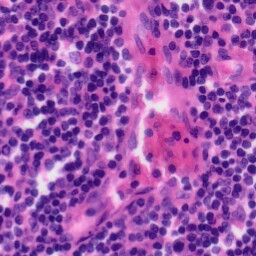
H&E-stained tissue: Tonsil